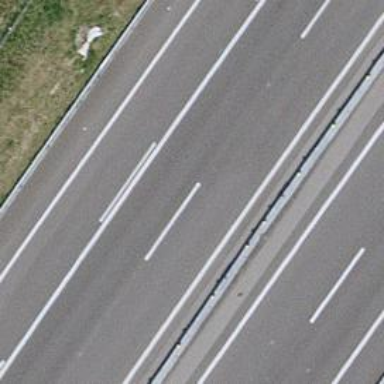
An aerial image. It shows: Asphalt motorway.